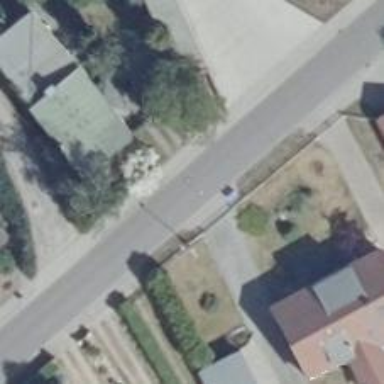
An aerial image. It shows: Residential road with asphalt surface.